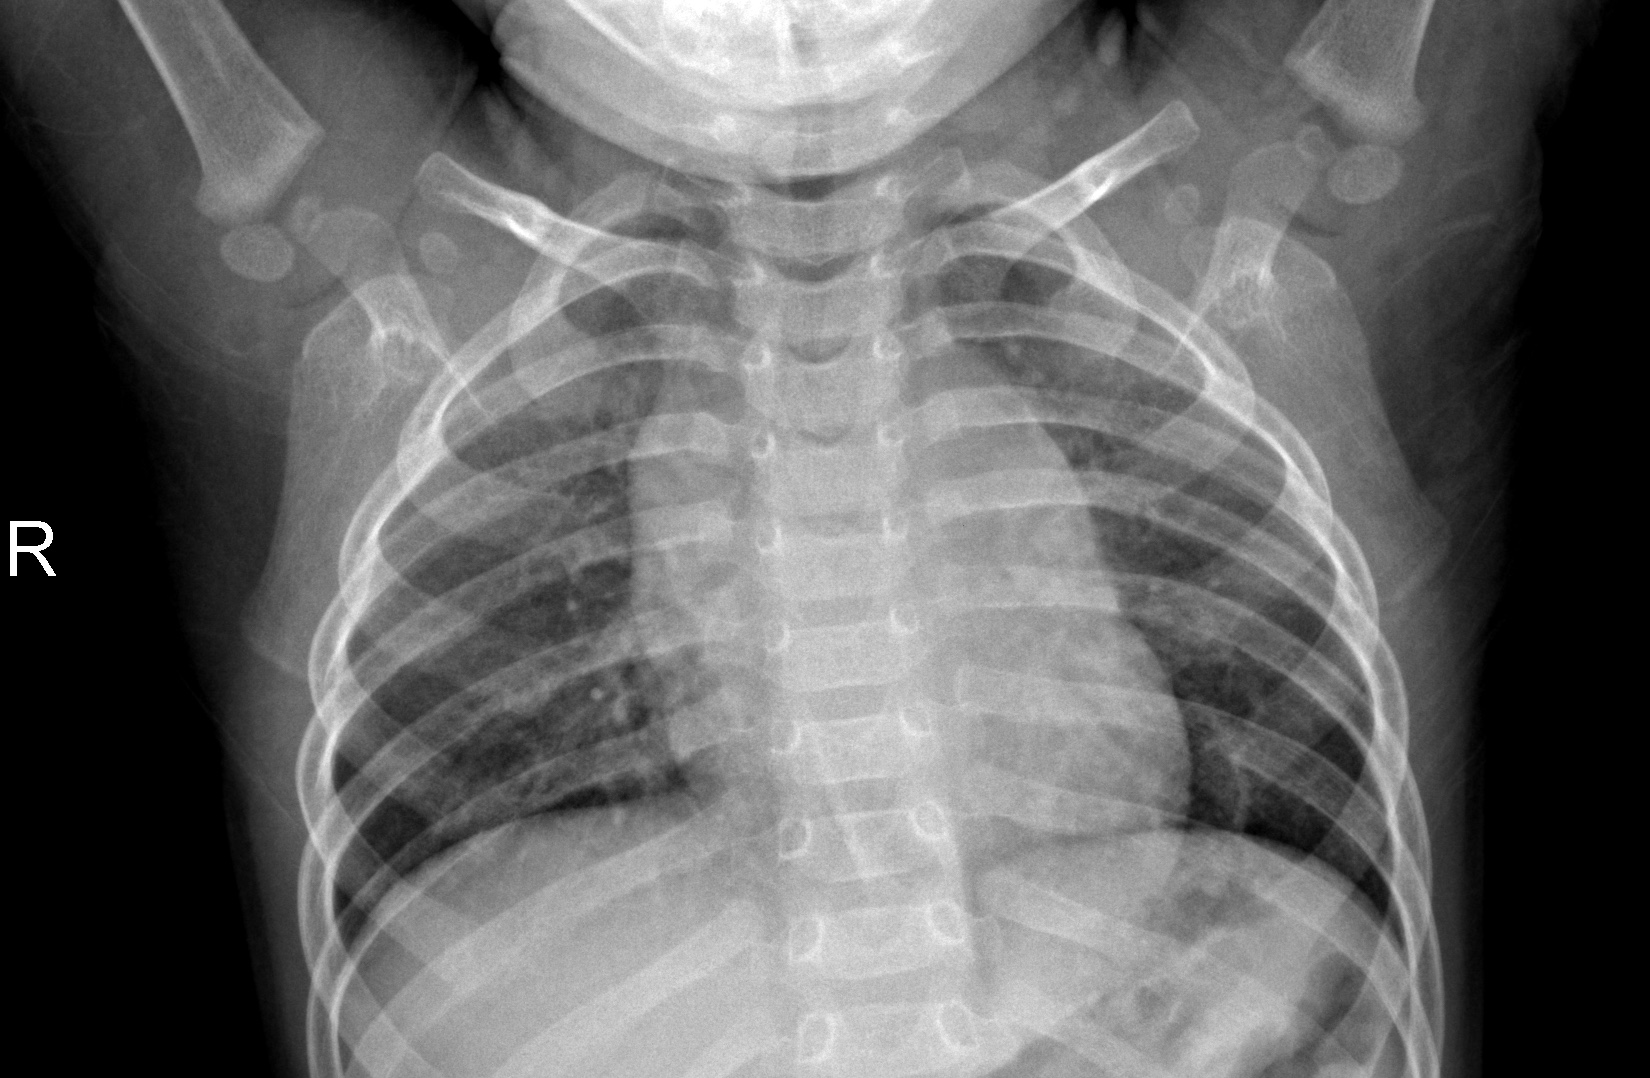
Diagnosis: NORMAL